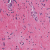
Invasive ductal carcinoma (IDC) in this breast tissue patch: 1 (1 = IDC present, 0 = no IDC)